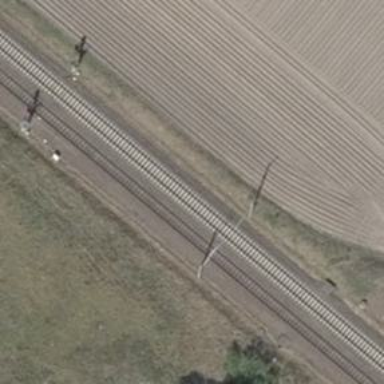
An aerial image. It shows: Milestone along the railway track with catenary mast.